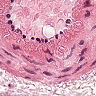
Metastatic tissue present: no